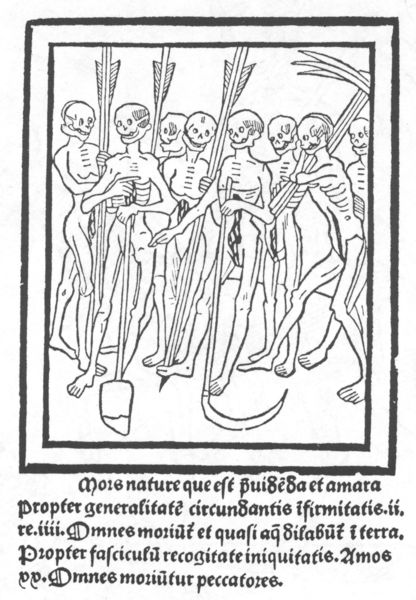
Titel: Eruditorium penitentiale
Schlagwörter: gruppe, nackt, weiß, männer, schwarz, zeichnung, rahmen, schädel, tod, stehend, holzschnitt, schrift, grafik, französisch, hacken, rippen, barfuß, druck, schwarzweiss, sichel, stich, seite, säbel, text, leichen, tote, buchseite, skelett, mittelalter, speer, speere, beil, pfeil, fraktur, viereck, druch, schaufel, spaten, pfeile, sense, acht, gerippe, skellett, latein, hackebeil, mahnung, memento, mori, skelette, sensenmann, totentanz, truck, untote, latenisch